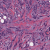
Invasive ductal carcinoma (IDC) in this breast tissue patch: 1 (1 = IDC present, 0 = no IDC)